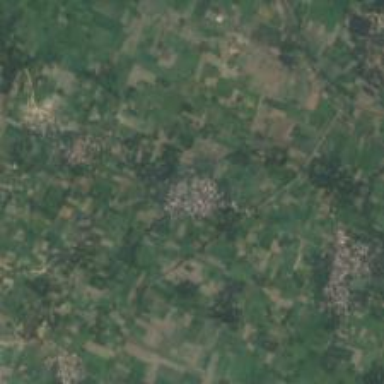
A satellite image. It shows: Village.